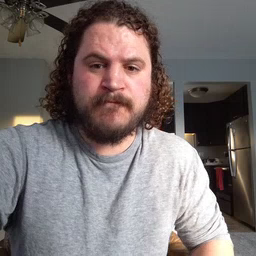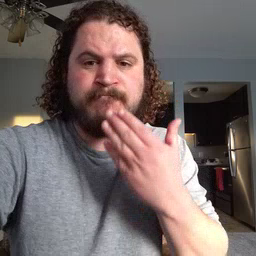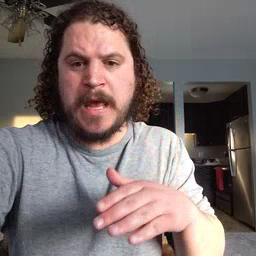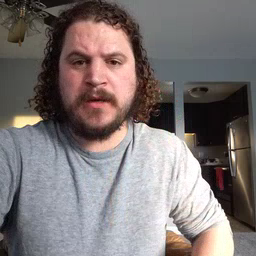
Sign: bad